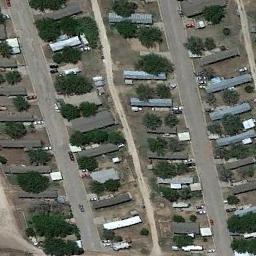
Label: mobile_home_park